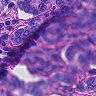
Metastatic tissue present: yes